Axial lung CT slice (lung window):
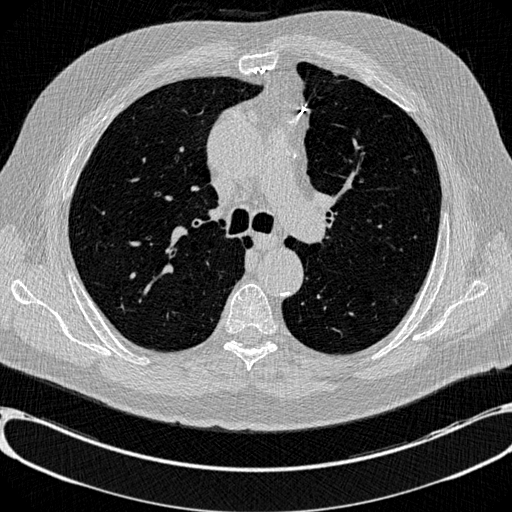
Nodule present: no